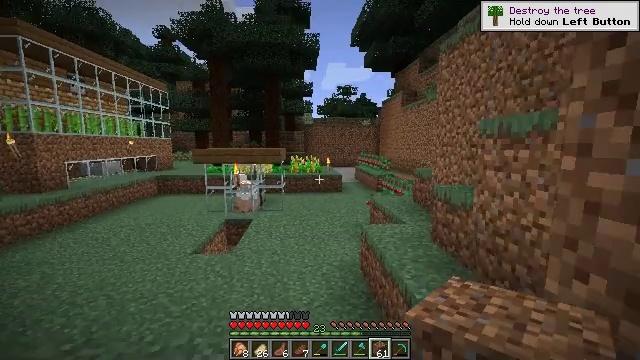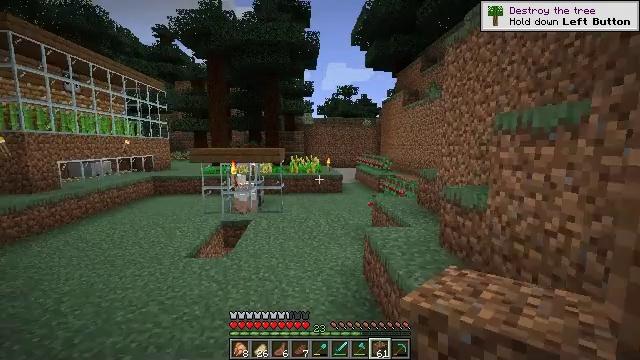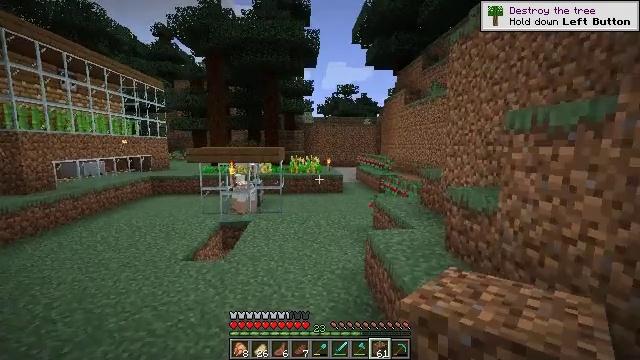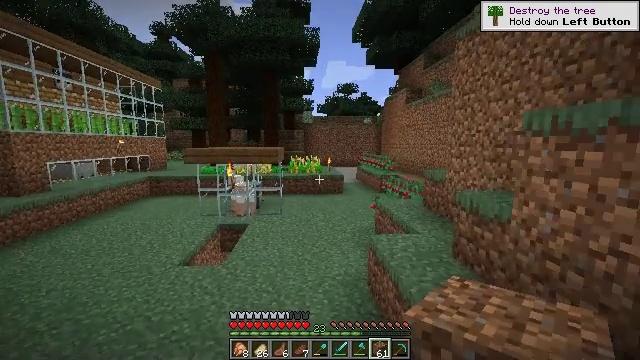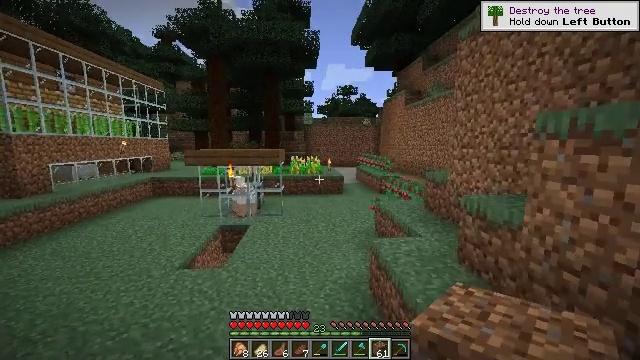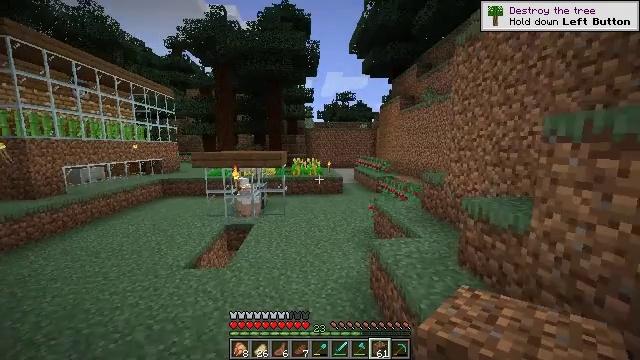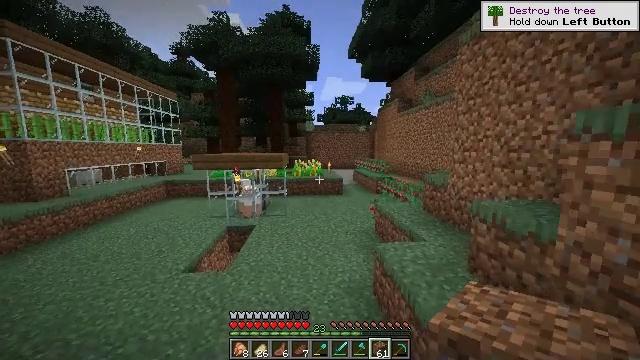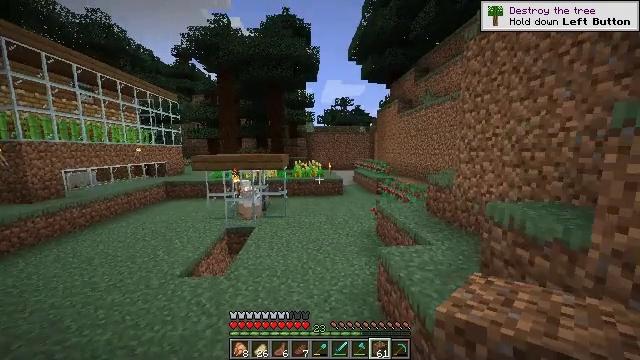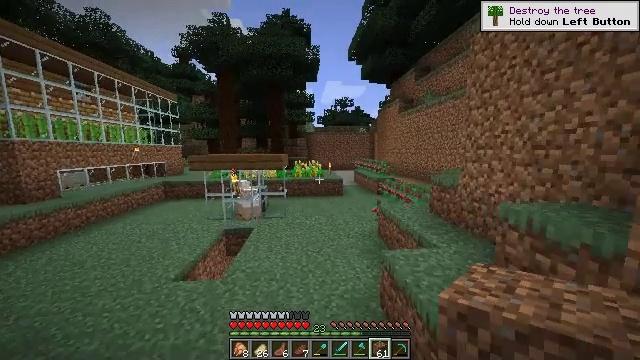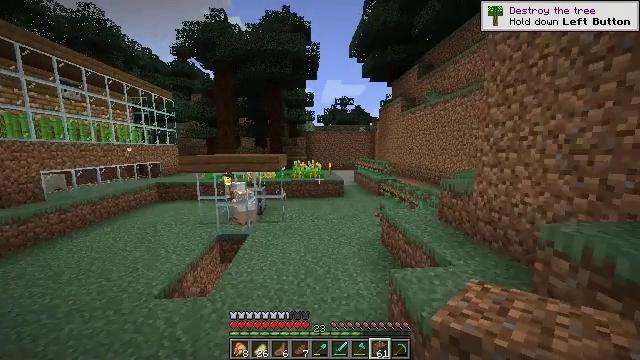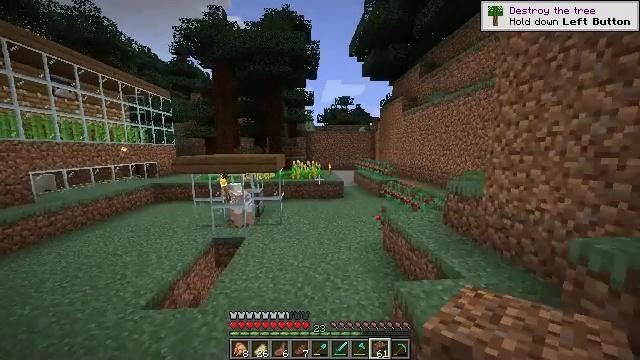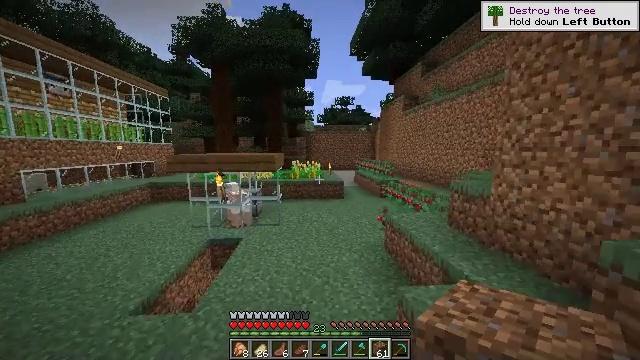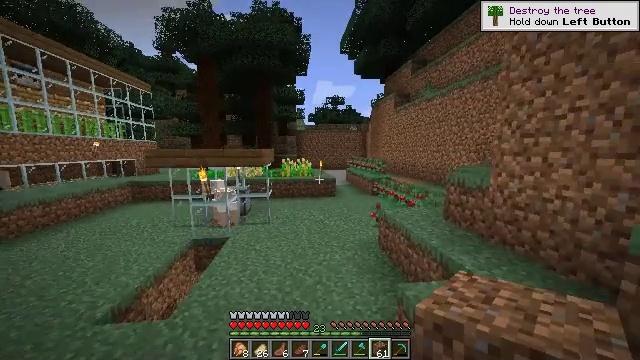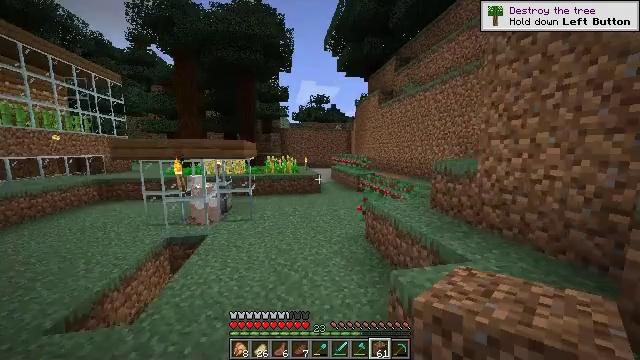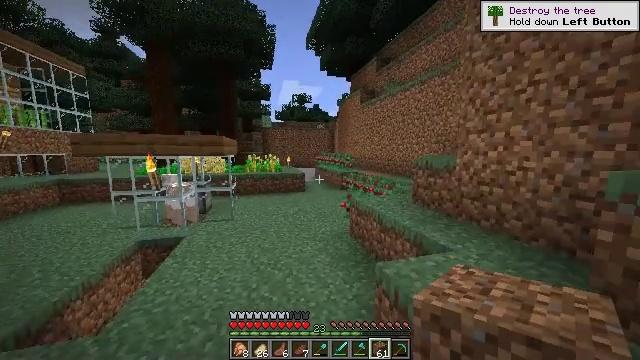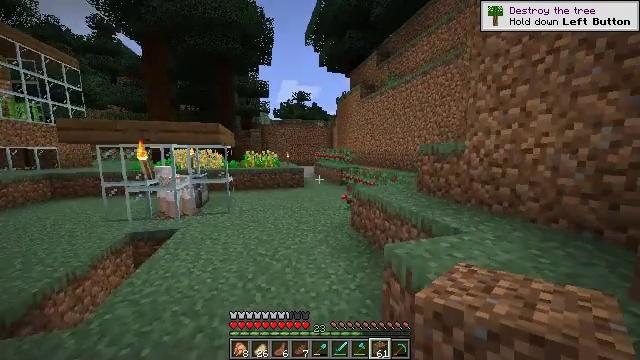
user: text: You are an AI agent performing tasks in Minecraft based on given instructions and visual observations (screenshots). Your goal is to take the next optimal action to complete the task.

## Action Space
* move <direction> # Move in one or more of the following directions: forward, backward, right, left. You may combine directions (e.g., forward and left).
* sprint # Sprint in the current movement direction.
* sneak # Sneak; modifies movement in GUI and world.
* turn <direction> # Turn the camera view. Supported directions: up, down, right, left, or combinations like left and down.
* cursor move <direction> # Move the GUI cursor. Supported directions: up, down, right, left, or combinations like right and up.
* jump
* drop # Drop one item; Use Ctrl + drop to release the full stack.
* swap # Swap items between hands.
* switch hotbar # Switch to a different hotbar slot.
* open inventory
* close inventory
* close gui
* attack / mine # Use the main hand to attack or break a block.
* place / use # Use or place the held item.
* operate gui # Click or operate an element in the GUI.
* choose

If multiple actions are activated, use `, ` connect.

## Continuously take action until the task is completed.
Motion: motion action
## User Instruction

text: Gather materials from the sweet berry bush.
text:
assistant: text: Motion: move forward, sprint
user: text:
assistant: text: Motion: move forward, sprint
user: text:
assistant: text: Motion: move forward, sprint
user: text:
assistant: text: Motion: move forward
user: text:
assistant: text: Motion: move forward
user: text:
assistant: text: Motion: move forward
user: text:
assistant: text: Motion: move forward
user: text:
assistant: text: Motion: move forward, sprint
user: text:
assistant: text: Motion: move forward, sprint
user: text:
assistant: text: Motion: move forward, sprint
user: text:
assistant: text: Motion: move forward, sprint
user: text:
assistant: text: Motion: move forward, turn right
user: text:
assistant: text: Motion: move forward, turn right
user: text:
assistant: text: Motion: move forward, turn right
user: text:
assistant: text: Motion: move forward
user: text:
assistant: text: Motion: move forward
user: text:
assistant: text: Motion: move forward, jump
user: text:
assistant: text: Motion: move forward, jump
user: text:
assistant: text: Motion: move forward, jump
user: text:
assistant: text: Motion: move forward, jump
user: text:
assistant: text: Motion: move forward, jump
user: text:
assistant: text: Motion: move forward, turn left, jump
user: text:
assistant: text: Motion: move forward, jump
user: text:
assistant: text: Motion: move forward, jump
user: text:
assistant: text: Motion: move forward, jump
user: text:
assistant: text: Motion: move forward, jump
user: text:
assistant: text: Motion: move forward, jump
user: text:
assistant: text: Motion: move forward, sprint, jump
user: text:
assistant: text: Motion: move forward, sprint, jump
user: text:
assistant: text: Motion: move forward, sprint, jump